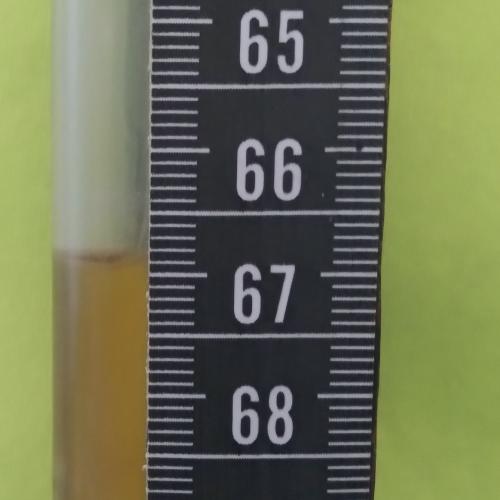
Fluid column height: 66.9 cm